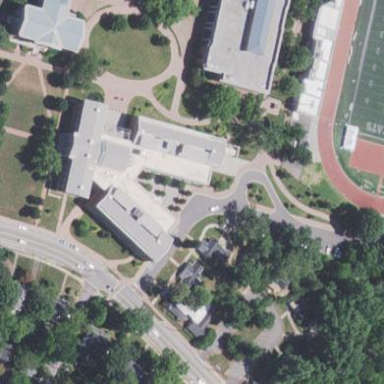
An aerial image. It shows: College building.